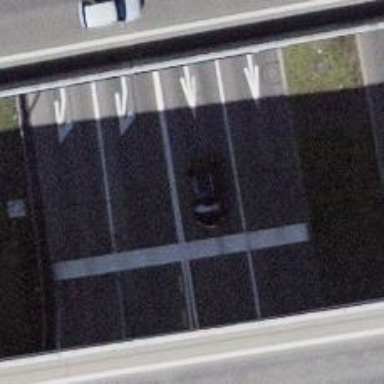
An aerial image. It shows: Road with traffic signals for signaling.